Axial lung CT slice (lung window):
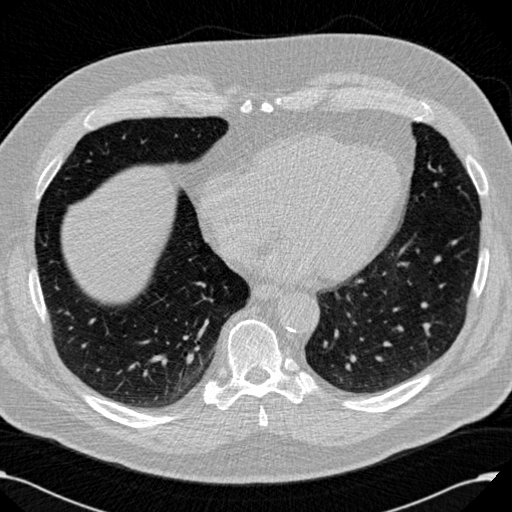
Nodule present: no